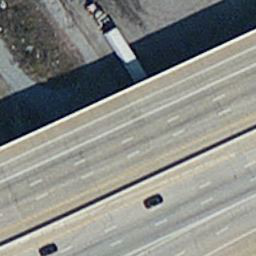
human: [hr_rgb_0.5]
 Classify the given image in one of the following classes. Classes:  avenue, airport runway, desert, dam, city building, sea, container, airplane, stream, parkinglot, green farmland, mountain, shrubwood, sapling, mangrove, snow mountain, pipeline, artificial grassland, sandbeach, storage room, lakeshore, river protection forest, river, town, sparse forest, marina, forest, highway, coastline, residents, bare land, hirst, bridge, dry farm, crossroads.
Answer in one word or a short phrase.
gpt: highway